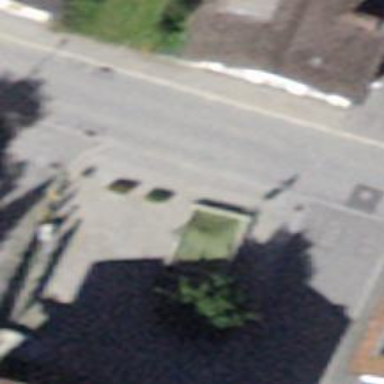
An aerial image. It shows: Fountain.